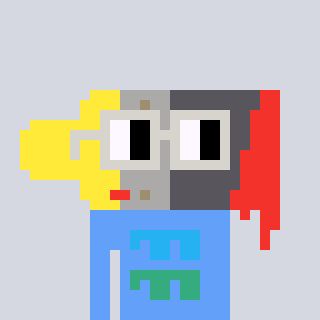
a pixel art character with square light gray glasses, a paintbrush-shaped head and a blue-colored body on a cool background